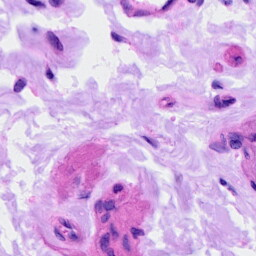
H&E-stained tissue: Ovarian